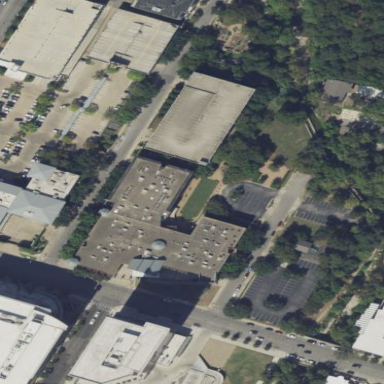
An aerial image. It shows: Office building.